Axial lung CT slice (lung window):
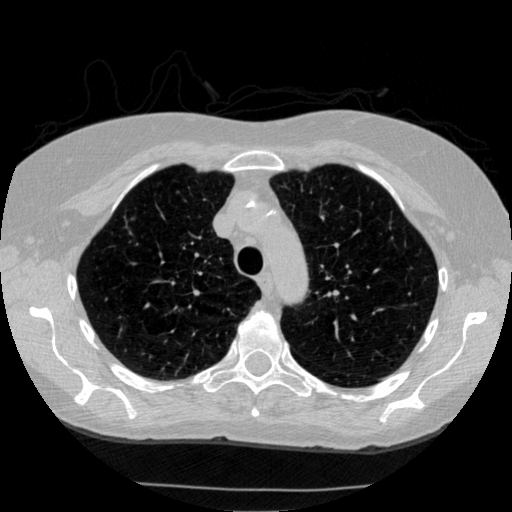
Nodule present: no